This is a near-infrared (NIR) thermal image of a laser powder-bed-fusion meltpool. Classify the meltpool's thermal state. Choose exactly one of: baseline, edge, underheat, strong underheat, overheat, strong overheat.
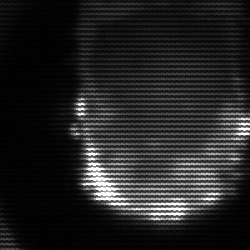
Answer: baseline